Interaction volume radius: 5 \u00c5
Interaction volume height: 15 \u00c5
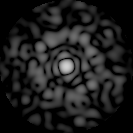
Disorder parameter: 0.7787